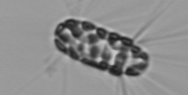
Label: Corethron_hystrix